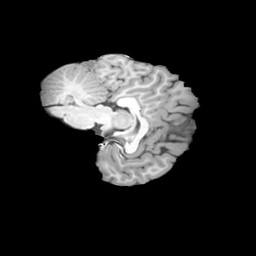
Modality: T1w
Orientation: sagittal
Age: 22
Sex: female
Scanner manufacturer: siemens
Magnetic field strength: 3 T
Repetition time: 2 s
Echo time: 0.0024 s